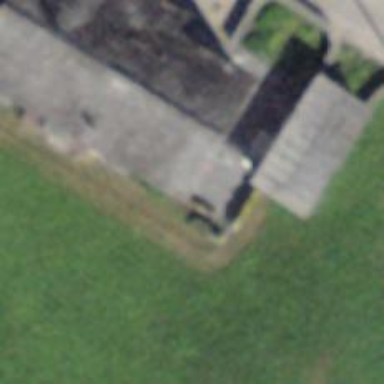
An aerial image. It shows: Semi-detached house with gabled roof.